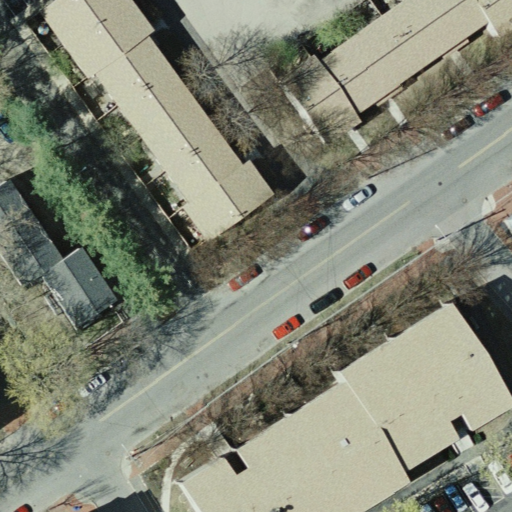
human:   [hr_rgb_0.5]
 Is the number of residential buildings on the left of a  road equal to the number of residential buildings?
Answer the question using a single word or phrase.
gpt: no

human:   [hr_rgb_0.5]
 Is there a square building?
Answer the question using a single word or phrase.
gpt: no

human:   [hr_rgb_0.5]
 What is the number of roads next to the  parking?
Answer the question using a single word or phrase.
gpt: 3

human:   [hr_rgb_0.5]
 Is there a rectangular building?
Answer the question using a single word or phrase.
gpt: yes

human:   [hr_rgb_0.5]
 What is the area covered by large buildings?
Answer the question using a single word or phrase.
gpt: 1577m2

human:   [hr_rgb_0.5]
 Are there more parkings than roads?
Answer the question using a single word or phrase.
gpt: no

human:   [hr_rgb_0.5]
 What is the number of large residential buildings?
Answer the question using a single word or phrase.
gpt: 2

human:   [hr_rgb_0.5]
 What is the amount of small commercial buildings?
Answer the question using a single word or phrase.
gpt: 0

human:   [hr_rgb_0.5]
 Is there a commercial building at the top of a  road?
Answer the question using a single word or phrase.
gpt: no

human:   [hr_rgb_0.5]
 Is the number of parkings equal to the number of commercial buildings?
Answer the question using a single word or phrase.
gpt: no

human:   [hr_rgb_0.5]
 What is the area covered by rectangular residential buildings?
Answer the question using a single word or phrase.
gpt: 0m2

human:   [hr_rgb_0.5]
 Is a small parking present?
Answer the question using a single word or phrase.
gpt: yes

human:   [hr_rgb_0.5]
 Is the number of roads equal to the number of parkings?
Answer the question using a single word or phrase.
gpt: no

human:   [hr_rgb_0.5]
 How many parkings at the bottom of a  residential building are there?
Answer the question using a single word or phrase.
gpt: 0

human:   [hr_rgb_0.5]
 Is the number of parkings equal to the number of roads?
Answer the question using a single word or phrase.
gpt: no

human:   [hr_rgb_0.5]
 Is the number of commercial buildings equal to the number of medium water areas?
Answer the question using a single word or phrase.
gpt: yes

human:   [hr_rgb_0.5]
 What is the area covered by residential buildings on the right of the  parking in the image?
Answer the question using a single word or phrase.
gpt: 1577m2

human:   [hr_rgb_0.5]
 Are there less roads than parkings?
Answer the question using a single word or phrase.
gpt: no

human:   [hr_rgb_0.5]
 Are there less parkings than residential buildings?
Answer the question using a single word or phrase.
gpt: yes

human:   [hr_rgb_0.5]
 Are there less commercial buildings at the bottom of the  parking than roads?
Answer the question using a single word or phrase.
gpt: yes

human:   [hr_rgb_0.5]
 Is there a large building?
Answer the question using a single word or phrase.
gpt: yes

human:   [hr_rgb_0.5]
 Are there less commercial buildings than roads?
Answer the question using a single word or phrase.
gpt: yes

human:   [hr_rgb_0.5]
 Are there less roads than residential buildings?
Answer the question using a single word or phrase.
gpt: yes

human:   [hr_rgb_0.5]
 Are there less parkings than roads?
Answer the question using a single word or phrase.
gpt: yes

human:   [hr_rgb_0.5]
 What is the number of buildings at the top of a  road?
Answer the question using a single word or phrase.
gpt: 3

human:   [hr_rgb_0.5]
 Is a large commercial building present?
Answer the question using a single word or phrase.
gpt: no

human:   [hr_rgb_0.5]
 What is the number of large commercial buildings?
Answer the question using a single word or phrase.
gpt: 0

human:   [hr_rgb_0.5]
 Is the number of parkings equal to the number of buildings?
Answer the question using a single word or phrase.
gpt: no

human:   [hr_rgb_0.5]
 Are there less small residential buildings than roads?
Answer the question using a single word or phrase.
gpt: yes

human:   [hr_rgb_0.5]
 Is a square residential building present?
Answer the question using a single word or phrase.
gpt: no

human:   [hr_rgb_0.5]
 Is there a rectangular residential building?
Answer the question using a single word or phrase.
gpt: yes

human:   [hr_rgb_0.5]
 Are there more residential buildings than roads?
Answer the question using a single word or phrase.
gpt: yes

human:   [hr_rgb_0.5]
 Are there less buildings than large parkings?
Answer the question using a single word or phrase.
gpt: no

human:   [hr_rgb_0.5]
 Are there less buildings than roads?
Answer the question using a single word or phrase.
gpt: no

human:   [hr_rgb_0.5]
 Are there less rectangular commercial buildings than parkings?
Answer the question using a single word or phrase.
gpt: yes

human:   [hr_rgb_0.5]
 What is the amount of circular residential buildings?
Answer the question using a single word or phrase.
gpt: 0